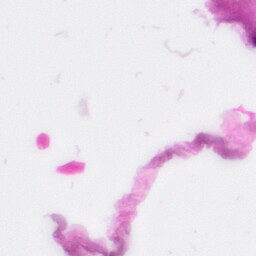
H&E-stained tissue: Pancreatic